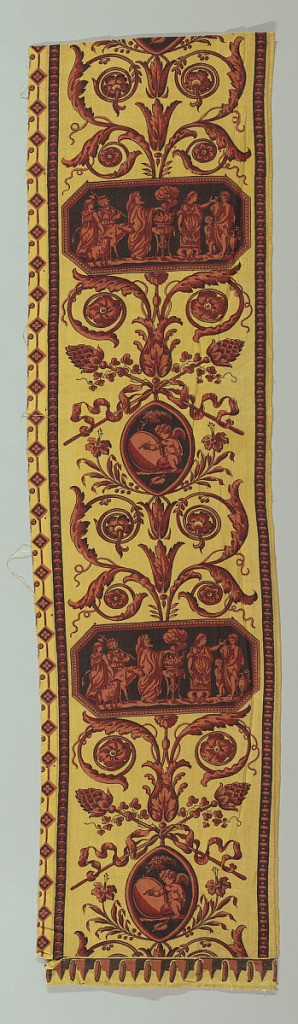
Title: Borders
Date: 1795–1804
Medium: cotton Technique: block printed on plain weave
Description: The left and right borders of a 'Pompeian Style' fabric. The border design on each is identical but the motifs on what would have been the field is different. Another border fragment in the same color scheme has been sewn to the bottom of 'a'. The colors are 2 reds, orange and black on a strong yellow ground.